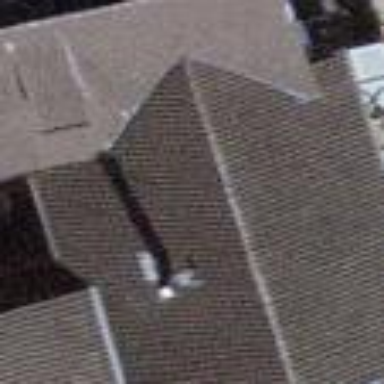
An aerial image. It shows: Building with gabled roof.